Interaction volume radius: 5 \u00c5
Interaction volume height: 30 \u00c5
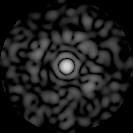
Disorder parameter: 0.8733